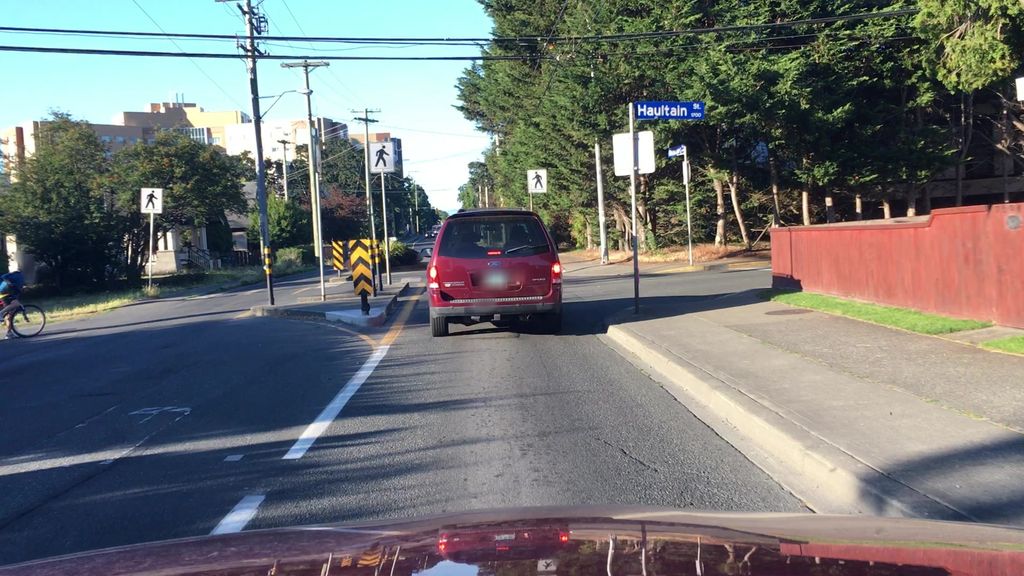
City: victoria